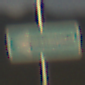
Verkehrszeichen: EinbahnstrasseLinksweisend
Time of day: SunriseSunset
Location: Outdoor (Nature)
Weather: PartlyCloudy
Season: Summer
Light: Natural